Question: I use Visual Studio 2013 with Xamarin.VisualStudio 3.9.236. Also Mac 10.10 virtual machine in VMWare, with Xcode 6.3, Xamarin.iOS 8.6.0.51, Xamarin Build Host 3.9.0.234.
In Visual Studio, I select iOS project as startup project and set solution platform to iPhoneSimulator for debug mode, but in iOS toolbar there isn't Target iOS Device drop down to select simulator device.
I also check toolbar customization. How to display Target iOS Device drop down in iOS toolbar?

Note: Visual studio fully connected with Mac Build host, and simulator devices are works fine with Xcode and Xamarin studio inside Mac OS.
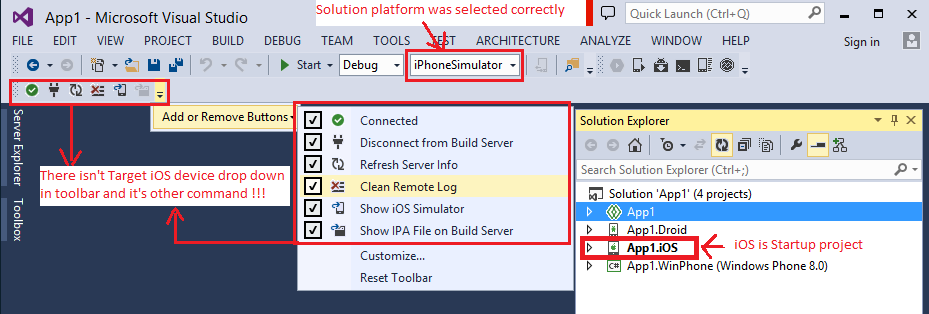
Answer: This problem solved after download and setup last version of Xamarin.
The cause of this error was iOS 8.3 was unsupported by used Xamarin.VisualStudio 3.9.236, that solved in last stable release.
After update Xamarin:

Use these links to download updates with download manager (links may not found in Xamarin website: <URL>
- <URL>
1- <URL>
2- <URL>
3- <URL>
1- Open Xcode
2- Go to "Window" menu and click "Devices" menu
3- Follow steps in image: